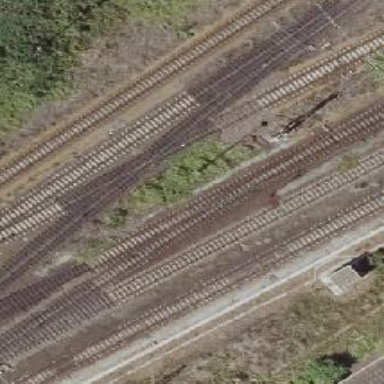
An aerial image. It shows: Railway crossing.